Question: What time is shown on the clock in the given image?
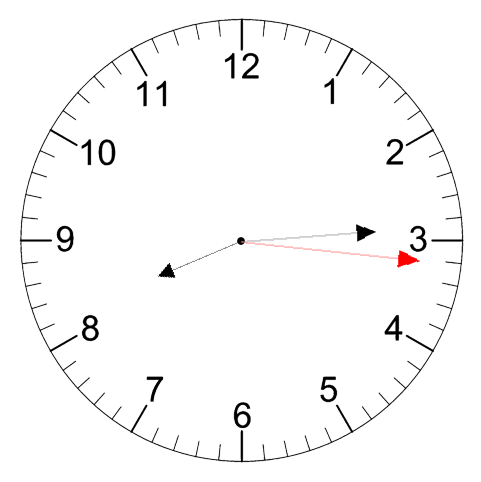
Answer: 08:14:16